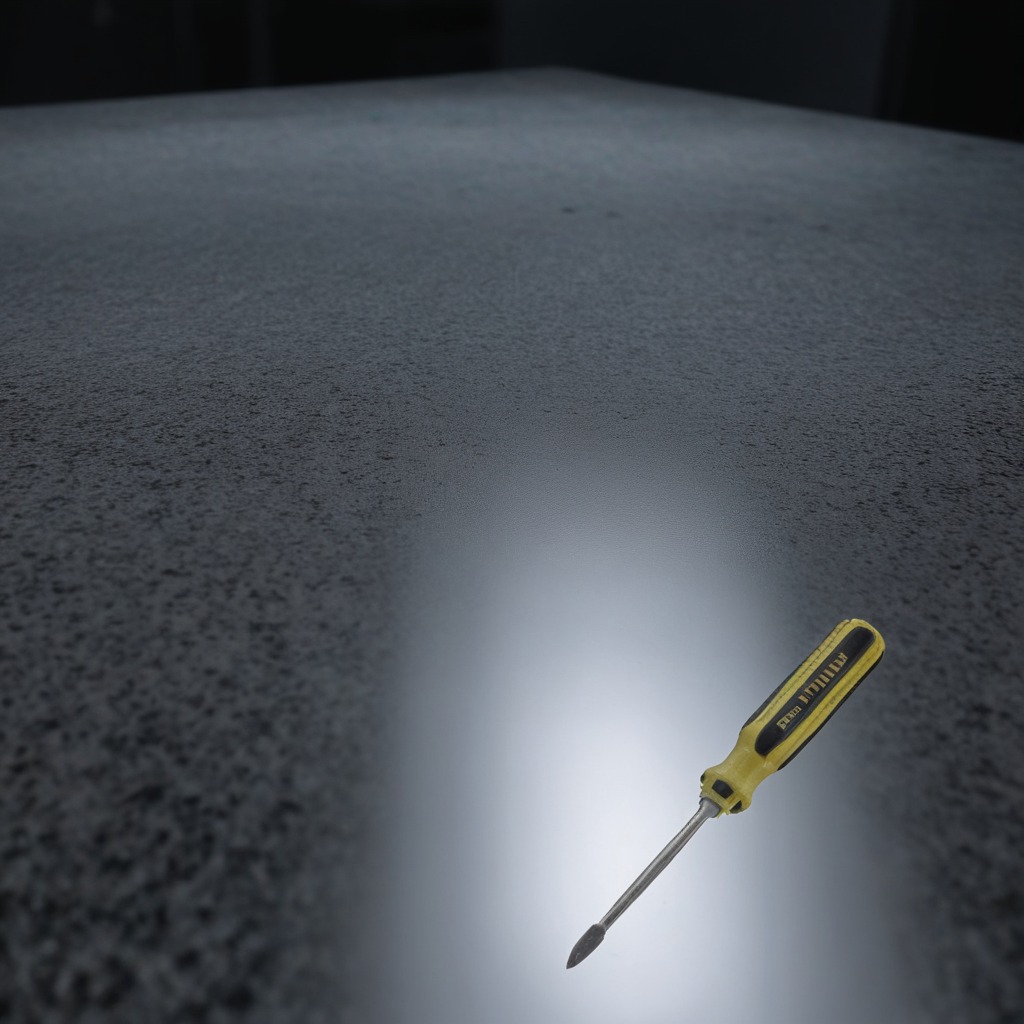
A screwdriver is lying on a clean granite table inside a workshop at night.